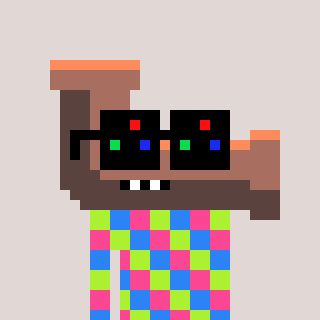
a pixel art character with square black sunglasses, a pipe-shaped head and a blue-colored body on a warm background